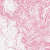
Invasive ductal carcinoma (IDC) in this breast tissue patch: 0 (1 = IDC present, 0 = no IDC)